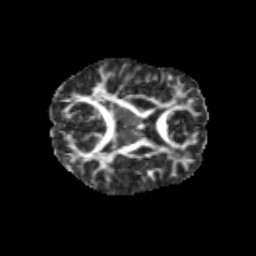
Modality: FA
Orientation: axial
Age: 8
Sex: male
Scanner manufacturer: siemens
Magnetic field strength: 3 T
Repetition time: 3.8 s
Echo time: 0.07 s